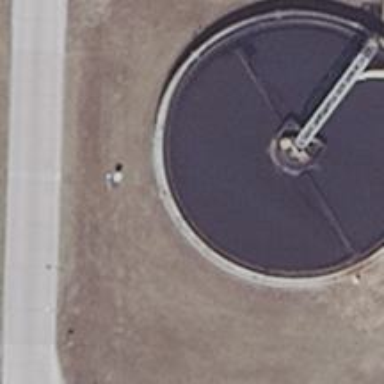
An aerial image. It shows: Storage tank created as man-made structure.